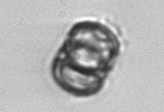
Label: Paralia_sulcata